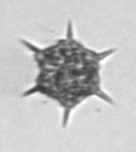
Label: Dictyocha